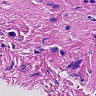
Metastatic tissue present: no